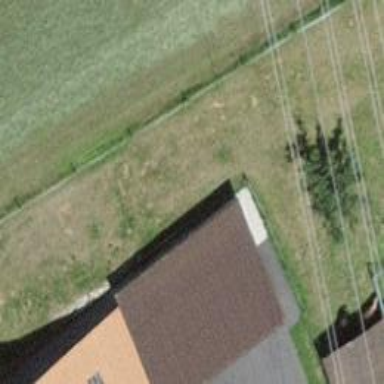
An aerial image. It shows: Rural barn.